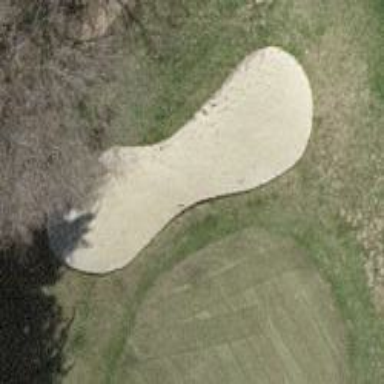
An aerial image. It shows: Sand bunker on golf course.